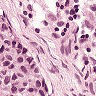
Metastatic tissue present: yes